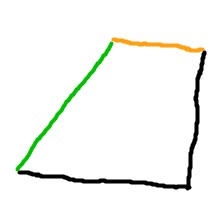
Shape: trapezoid